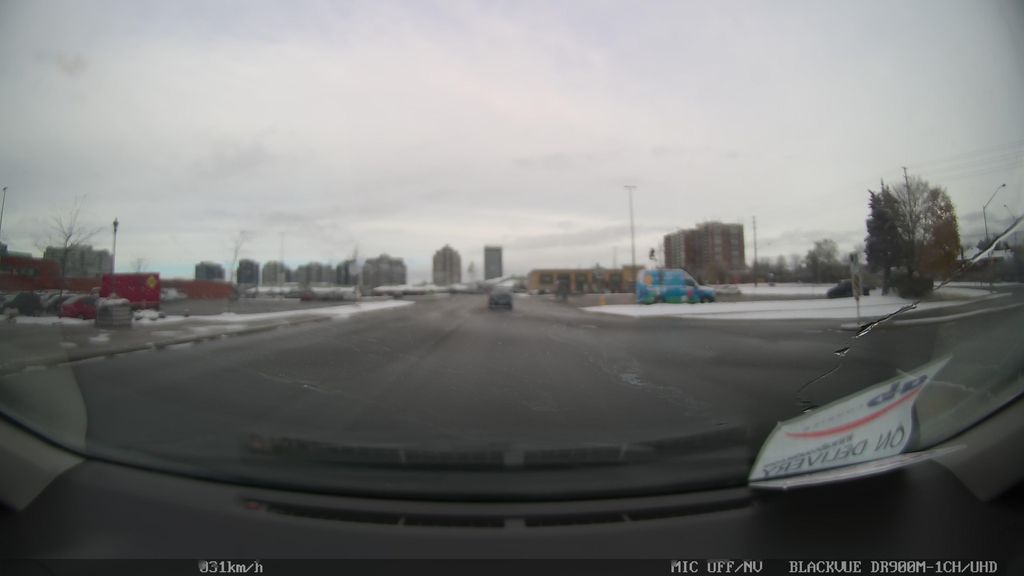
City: toronto